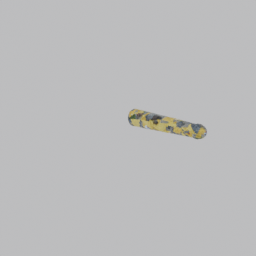
Label: architecture